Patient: sex F, age 46
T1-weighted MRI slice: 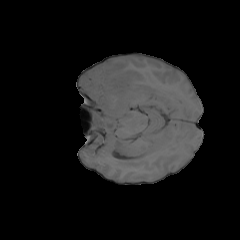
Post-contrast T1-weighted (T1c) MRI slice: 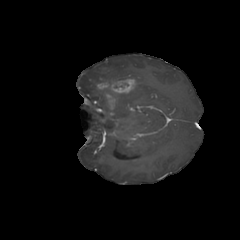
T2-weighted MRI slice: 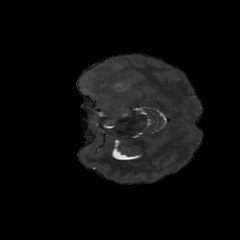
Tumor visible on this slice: yes
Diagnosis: Glioblastoma, IDH-wildtype
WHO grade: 4